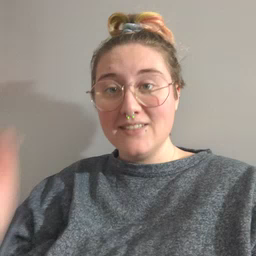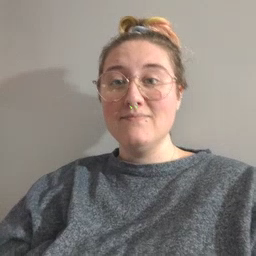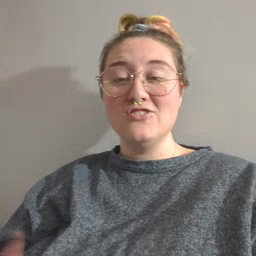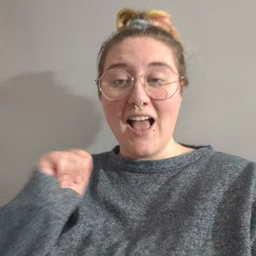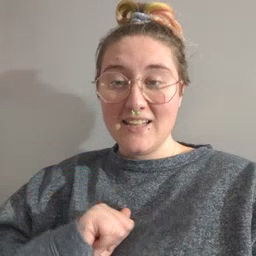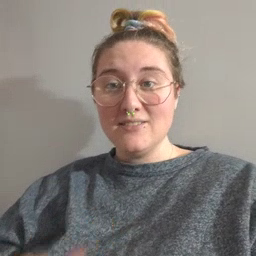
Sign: jacket